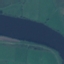
Land use / land cover: River